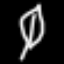
Label: leaf